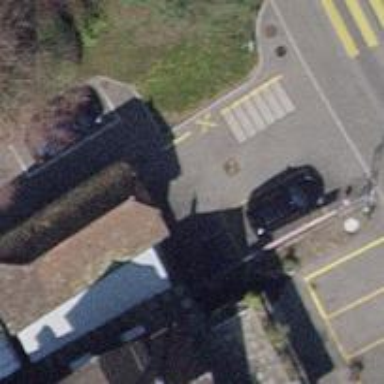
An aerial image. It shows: Bollard barrier.